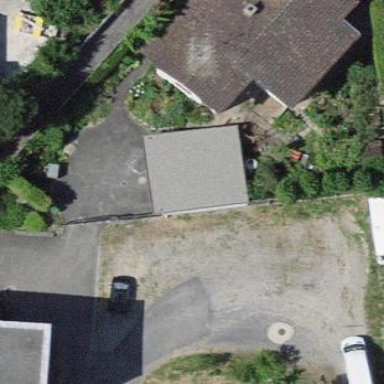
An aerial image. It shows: Detached building.